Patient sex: M
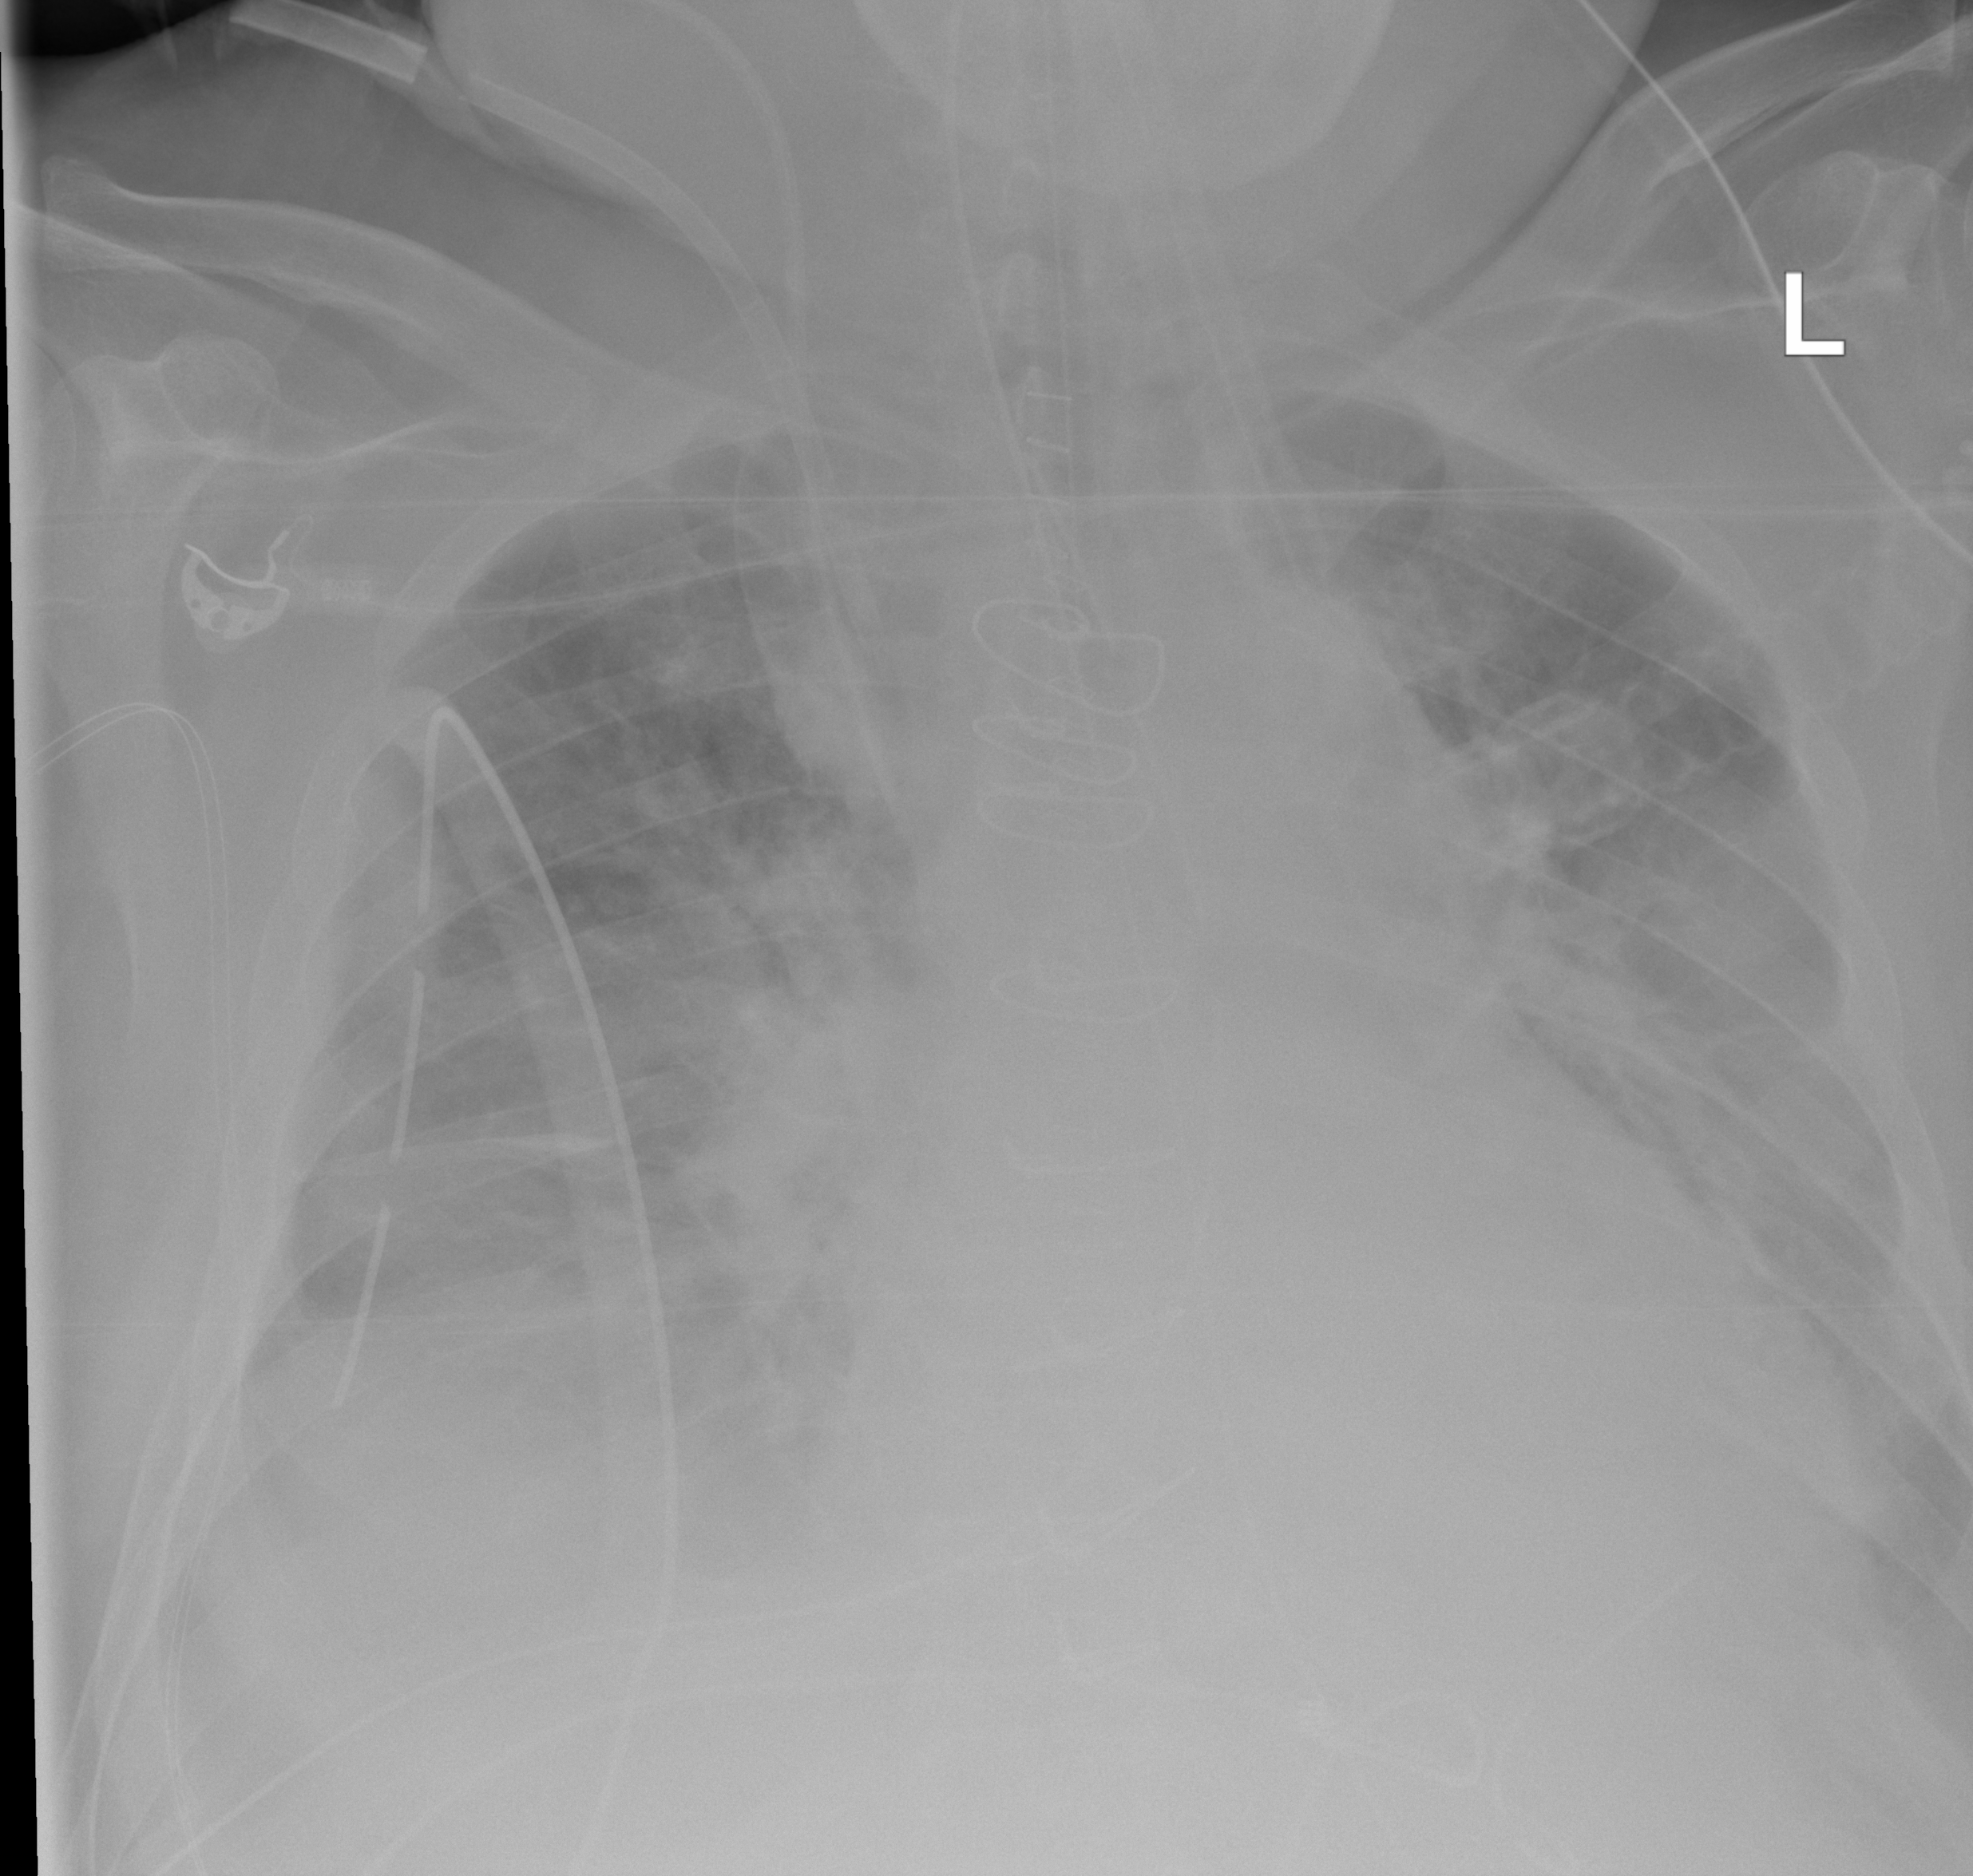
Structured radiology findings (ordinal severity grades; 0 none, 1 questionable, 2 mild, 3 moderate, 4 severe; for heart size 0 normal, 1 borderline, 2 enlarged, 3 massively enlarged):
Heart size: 2
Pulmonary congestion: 2
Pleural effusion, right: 2
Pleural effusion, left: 0
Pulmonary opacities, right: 2
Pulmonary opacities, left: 2
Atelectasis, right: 2
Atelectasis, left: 2